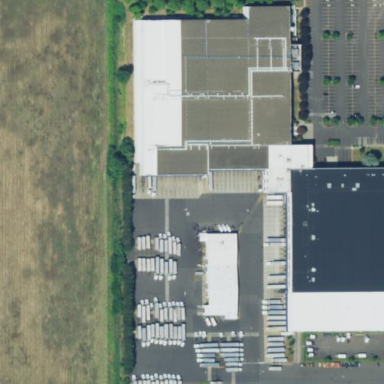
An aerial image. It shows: Warehouse.